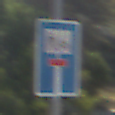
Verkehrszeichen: SackgasseRadverkehrFussgaengerDurchlaessig
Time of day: MorningAfternoon
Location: Outdoor (Nature)
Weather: Clear
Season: NotSpecified
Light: Natural